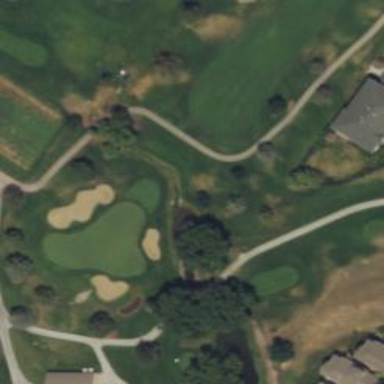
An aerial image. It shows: Path bridge on golf course.